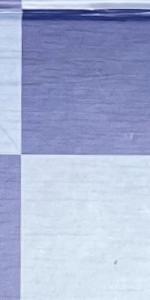
Label: Empty